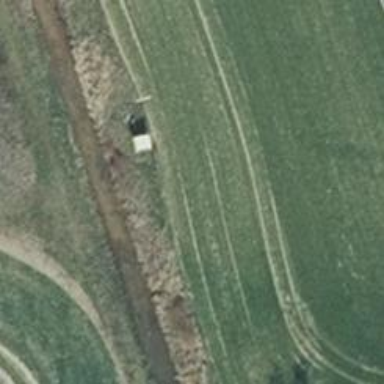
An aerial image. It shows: Hunting stand.